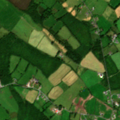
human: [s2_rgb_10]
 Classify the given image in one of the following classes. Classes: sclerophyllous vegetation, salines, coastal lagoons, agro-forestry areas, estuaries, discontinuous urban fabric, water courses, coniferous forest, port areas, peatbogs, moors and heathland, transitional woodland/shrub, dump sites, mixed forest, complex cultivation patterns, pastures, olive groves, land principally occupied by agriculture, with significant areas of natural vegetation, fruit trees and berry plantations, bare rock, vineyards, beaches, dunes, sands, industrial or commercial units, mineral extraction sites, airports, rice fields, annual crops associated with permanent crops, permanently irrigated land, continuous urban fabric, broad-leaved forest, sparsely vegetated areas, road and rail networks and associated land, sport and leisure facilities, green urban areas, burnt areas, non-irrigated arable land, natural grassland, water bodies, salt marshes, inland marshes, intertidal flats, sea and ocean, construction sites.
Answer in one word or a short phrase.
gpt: pastures, land principally occupied by agriculture, with significant areas of natural vegetation, broad-leaved forest, peatbogs